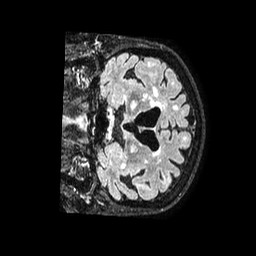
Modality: FLAIR
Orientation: coronal
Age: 77
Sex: female
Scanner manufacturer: philips
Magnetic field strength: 1.5 T
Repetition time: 4.8 s
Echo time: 0.38 s